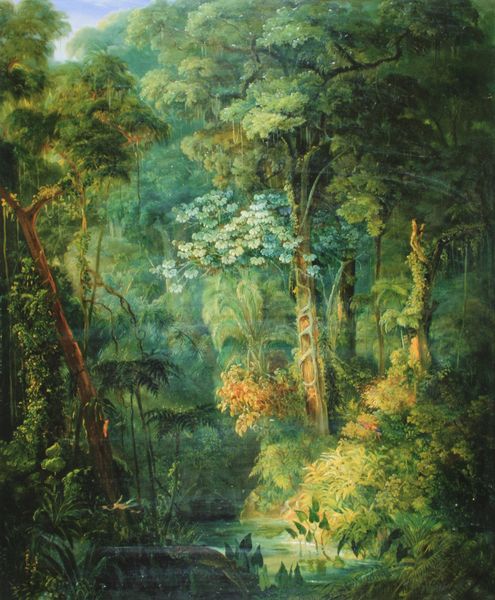
Titel: Brasilianischer Urwald
Künstler: Johann Moritz Rugendas
Standort: Regensburg
Institution: Fürst Thurn und Taxis-Kunstsammlungen
Schlagwörter: baum, blau, blätter, dunkel, himmel, laub, schatten, wasser, wolken, bäume, fluss, gelb, grün, landschaft, see, äste, blumen, braun, bunt, hell, holz, licht, orange, türkis, weiss, blüten, gras, rot, bach, baumstamm, natur, stamm, zweige, gewässer, sonne, pflanzen, wald, früchte, ranken, farbig, ruhe, düster, sonnenlicht, dunkelgrün, dunst, farbe, tag, landschaftsmalerei, idylle, stämme, wild, detail, farn, palme, lichteinfall, exotisch, paradies, strahlen, moos, lichtung, strahl, schlange, sumpf, fragment, efeu, tümpel, hölle, dickicht, sonnenstrahlen, gehölz, urwald, dicht, wildnis, umwelt, lianen, farne, umgebung, feucht, dschungel, regenwald, pflanuen, schlingpflanzen, amazonas, liane, jungel, tropen, djungel, blätterwald, wellesn, lianene, baumfarn